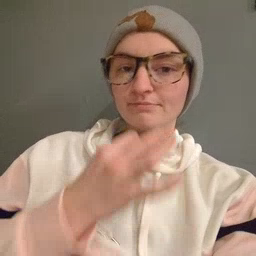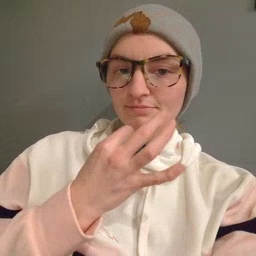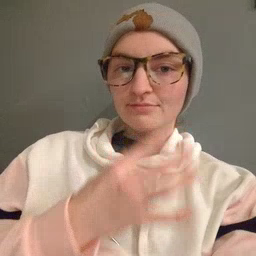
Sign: snack